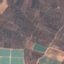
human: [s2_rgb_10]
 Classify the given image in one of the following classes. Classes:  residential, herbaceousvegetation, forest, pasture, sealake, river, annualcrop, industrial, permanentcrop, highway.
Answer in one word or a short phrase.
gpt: PermanentCrop